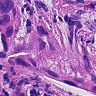
Metastatic tissue present: yes